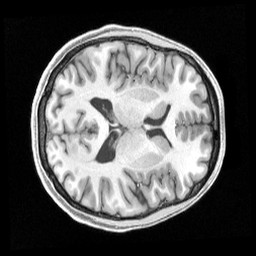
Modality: T1w
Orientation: axial
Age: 22
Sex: female
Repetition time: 2.4 s
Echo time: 0.00222 s